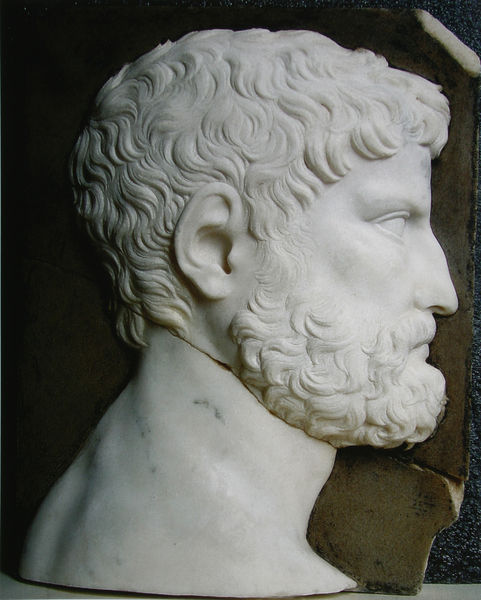
Titel: Relief mit einem männlichen Profil
Künstler: Gian Gerolamo Grandi
Standort: Vicenza
Institution: Pinacoteca Civica
Schlagwörter: dunkel, kopf, mann, schatten, weiß, braun, frisur, hell, hintergrund, marmor, mund, nase, ohr, profil, schwarz, stirn, bart, augen, gesicht, helld, mensch, stein, vollbart, bildnis, hals, portrait, porträt, auge, haare, kinn, locke, locken, ohren, rechts, skulptur, statue, sprung, relief, seitlich, nacken, tafel, ernst, büste, pupillen, plastik, platte, wange, augenbraue, marmoriert, ohrläppchen, foto, photographie, antike, philosoph, plastisch, lockig, hakennase, seite, nasenloch, ohrmuschel, photo, fragment, römer, kaputt, wangenknochen, kraushaar, farbfoto, antik, griechisch, struktur, griechenland, grieche, riß, schwar, zerbrochen, gemeißelt, römisch, elfenbein, alabaster, mamor, bruch, gepflegt, vollprofil, pathetisch, strenger blick, kireger, maremor, skulptur bart, affektiv